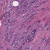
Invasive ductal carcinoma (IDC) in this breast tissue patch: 1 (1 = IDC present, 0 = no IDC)